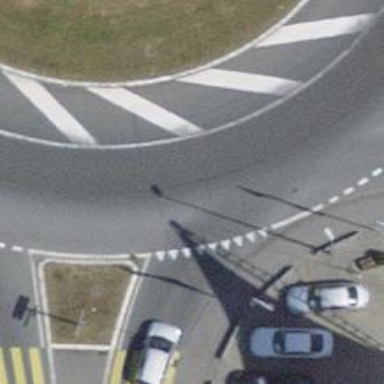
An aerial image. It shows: Road with "give way" sign.